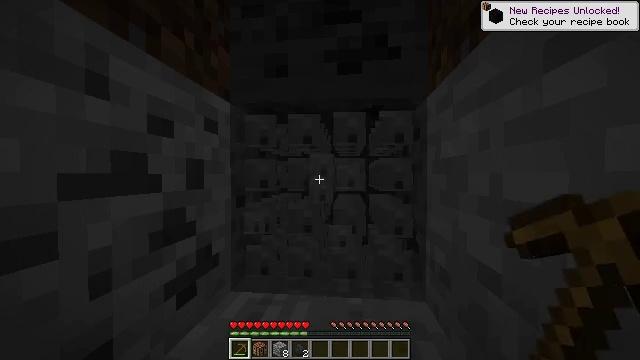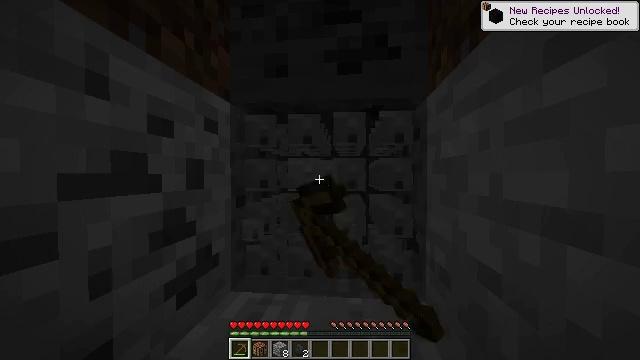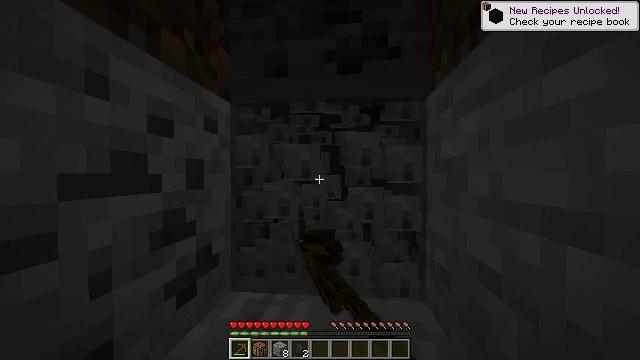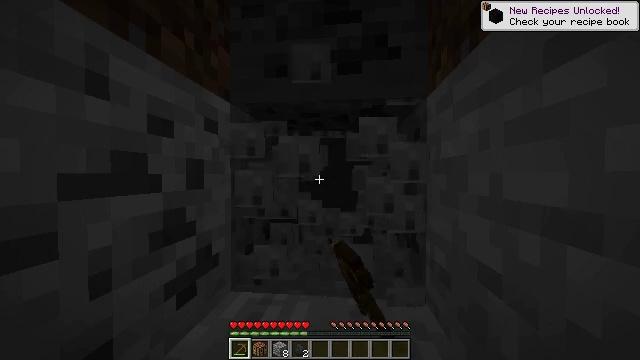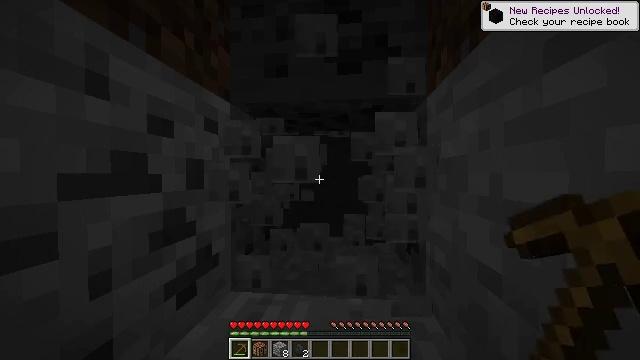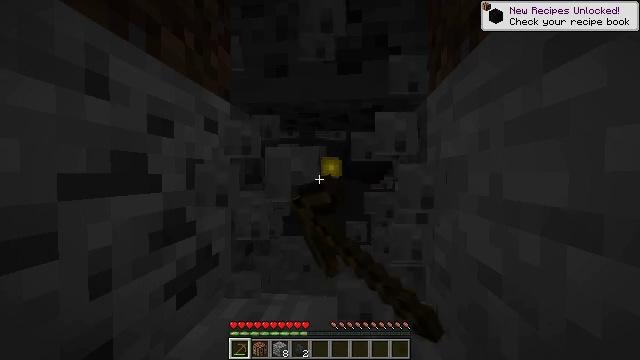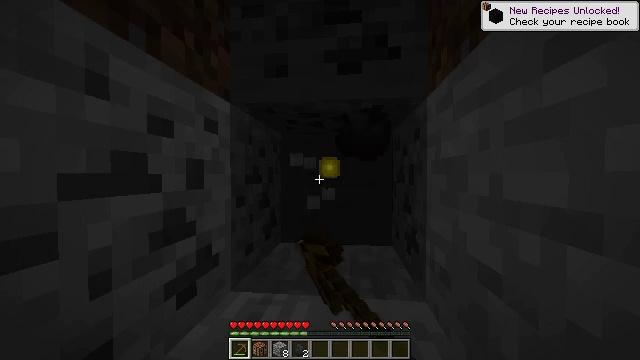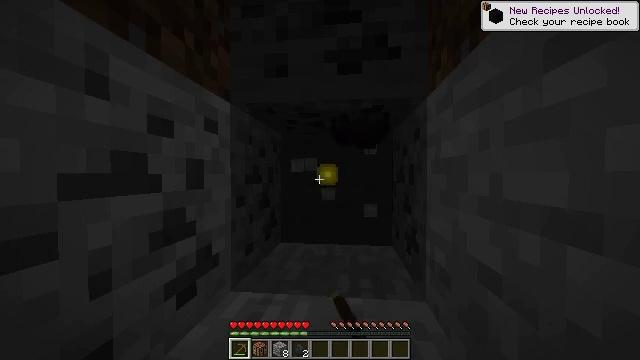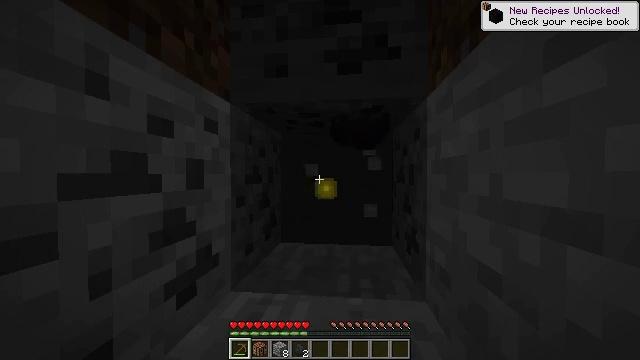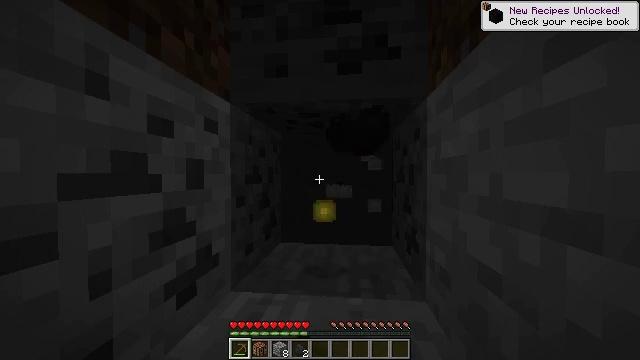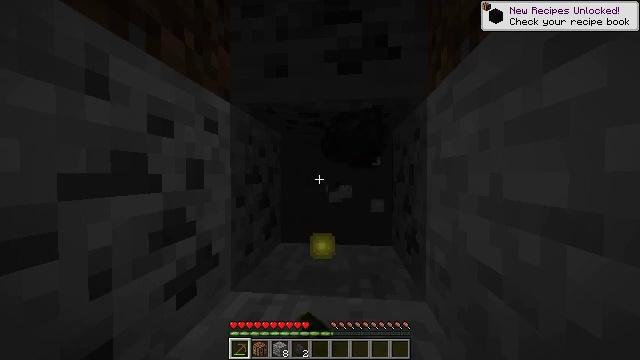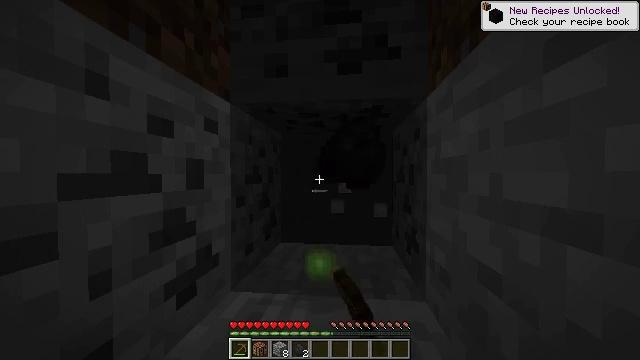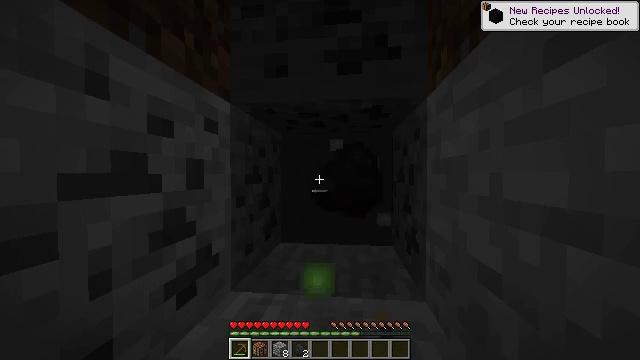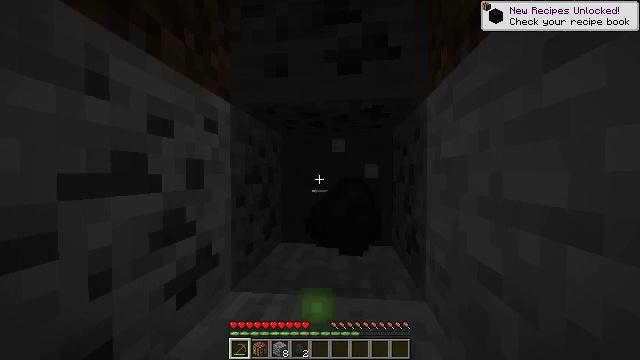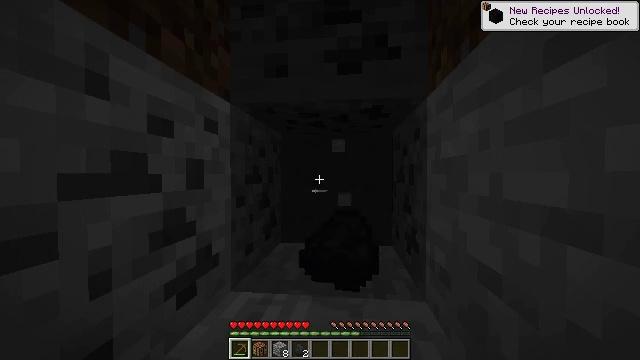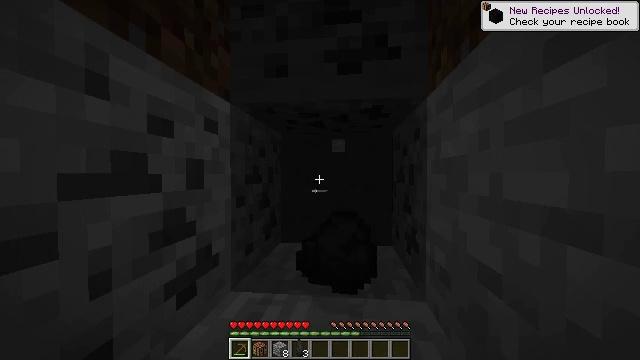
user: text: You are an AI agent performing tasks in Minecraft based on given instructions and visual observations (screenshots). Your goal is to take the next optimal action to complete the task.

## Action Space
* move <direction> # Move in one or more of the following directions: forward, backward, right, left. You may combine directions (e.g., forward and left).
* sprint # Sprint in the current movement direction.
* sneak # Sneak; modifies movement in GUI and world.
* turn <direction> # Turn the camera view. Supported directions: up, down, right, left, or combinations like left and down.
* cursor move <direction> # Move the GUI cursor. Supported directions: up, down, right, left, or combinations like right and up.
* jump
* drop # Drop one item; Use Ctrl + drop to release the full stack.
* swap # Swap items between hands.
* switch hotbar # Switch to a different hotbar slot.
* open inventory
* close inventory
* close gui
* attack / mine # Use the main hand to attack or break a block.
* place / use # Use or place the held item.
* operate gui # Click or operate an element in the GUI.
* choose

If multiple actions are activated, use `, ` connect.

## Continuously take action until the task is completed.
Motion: motion action
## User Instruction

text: Craft a stone pickaxe.
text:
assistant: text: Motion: attack / mine
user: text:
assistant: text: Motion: attack / mine
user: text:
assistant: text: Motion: attack / mine
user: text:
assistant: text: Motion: attack / mine
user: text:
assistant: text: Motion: attack / mine
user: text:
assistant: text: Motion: attack / mine
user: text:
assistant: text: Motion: attack / mine
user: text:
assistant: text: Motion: attack / mine
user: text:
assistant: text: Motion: attack / mine
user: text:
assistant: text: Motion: attack / mine
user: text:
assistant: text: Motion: no_op
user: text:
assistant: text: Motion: no_op
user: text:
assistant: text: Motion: no_op
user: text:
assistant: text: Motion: no_op
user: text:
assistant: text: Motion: no_op
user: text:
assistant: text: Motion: no_op
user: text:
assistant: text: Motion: no_op
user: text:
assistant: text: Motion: no_op
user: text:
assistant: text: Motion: no_op
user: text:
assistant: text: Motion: no_op
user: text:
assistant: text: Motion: no_op
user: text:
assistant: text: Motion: no_op
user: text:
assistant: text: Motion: no_op
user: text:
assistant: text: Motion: turn right
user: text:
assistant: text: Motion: turn right and down
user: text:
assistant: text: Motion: turn right and down
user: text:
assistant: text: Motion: turn right and down
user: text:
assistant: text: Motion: turn right and down
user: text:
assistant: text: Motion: turn right and down
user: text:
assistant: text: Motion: turn right